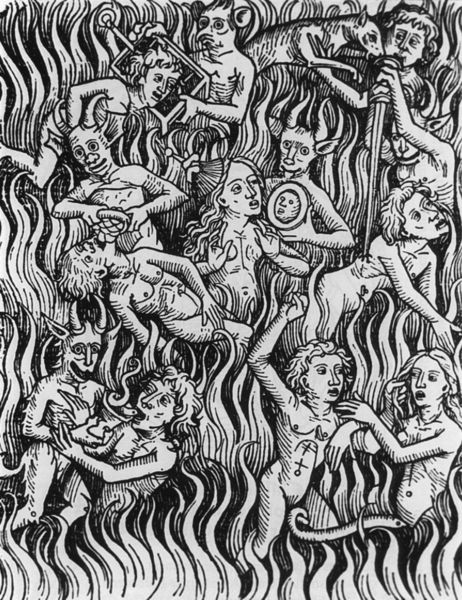
Titel: Illustration der “Geistlichen Auslegung des Lebens Jesu Christi” von Johann von Arnheim
Künstler: Johann Zainer
Schlagwörter: feuer, nackt, weiß, wolf, frauen, brust, busen, männer, nase, schwarz, zeichen, zeichnung, hund, tier, trinken, augen, rahmen, tod, spiegel, haare, ohren, holzschnitt, essen, becher, bad, adam, kreuz, flammen, druck, holzstich, stich, schwarzweiß, schwert, schlange, kiste, dämon, kämpfen, eitelkeit, fegefeuer, hölle, qual, teufel, gier, hunger, dante, seelen, töten, hörner, kupferstich, sünde, schlagen, züngeln, zungen, dämonen, hexen, inferno, folter, sünden, qualen, quälen, neid, höllenqualen, flammenzungen, todsünden, völlerei, höhrner, todschlag, hörnder, 7 sünden, hörmer, sppiegel, fegefeuuer